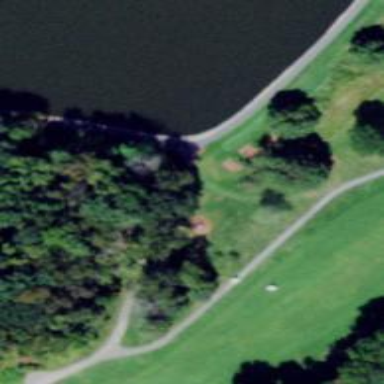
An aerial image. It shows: Path for both road and golf.